Question: I'm new in processing signals and need your help.
I have acquired a 10 seconds raw PPG (Photoplethysmogram) signal from my TI AFE4490. My hardware is calibrated and I'm using 250 samples per second to record those signal. I acquired 2500 points at the end.
You can see the image, the points and the code below.

'''
RED, IR, nSamples, sRate = getAFESignal()
period = 1/sRate
plt.figure(1)
plt.subplot(2,1,1)
x = np.linspace(0.0, nSamples*period, nSamples)
y = IR
plt.xlabel("Time (s)")
plt.ylabel("Voltage (V)")
plt.plot(x,y)
plt.subplot(2,1,2)
yf = fft(y)
xf = np.linspace(0.0, 1.0/(2.0*period), nSamples//2)
plt.xlabel("Frequency (Hz)")
plt.ylabel("Gain")
plt.plot(xf, 2.0/nSamples * np.abs(yf[0:nSamples//2]))
plt.grid()
plt.show()
'''
The function 'getAFEsignal()' is just a function to read a .txt file and put all into two numpy arrays.
Here you can find the .txt file: <URL>
As you can see, I didn't apply the FFT correctly, and I need this to discover which frequencies I need to filter. Do you know what I'm doing wrong, and if is possible to apply FFT on this signal?
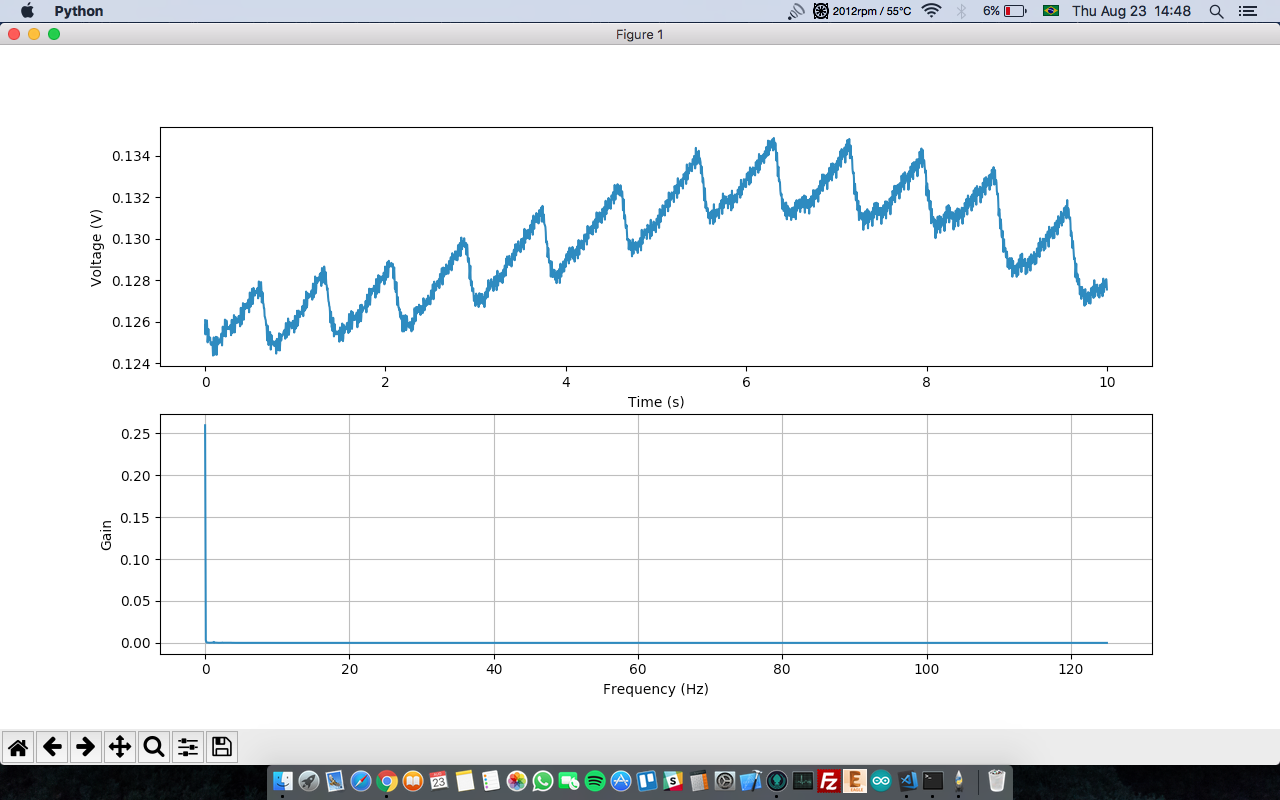
Answer: The good news is that your computation of the FFT is fine. The data you show in the time domain has a fairly strong low frequency component. Correspondingly, your frequency-domain graph you get shows a significant spike near 0Hz.
The main problem lies in how you plot the results. To better see what you might expect to see in the frequency-domain based on an intuitive perception of the time-domain waveform you would need to readjust the scale of each axis. In particular, on the time scale shown you might expect to notice patterns with a duration of around 0.25 seconds
up to maybe a few seconds. That would correspond to a frequency range of roughly 0-5Hz. It would then make sense to focus on that range instead of showing the entire 0-125Hz spectrum. This can be achieved by setting the x-axis limits as such:
'''
plt.xlim(0,5) # set x-axis limits from 0 to 5Hz
'''
Similarly for the y-axis, you need to consider that frequency components with small amplitudes (to the point of becoming harder to notice on a linear scale) can still have a very perceptible contribution on the time-domain signal. As such it is often desirable to show the frequency-domain amplitudes on a logarithmic decibel scale. This can be done as follows:
'''
plt.plot(xf, 20*np.log10(2.0/nSamples * np.abs(yf[0:nSamples//2])))
'''
Finally, if you want to better see the contribution of some specific frequency components without the interference from <URL> from other frequency component, you may want to consider pre-filtering your time-domain signal before computing the FFT. For example, if you want to eliminate the effect of the constant signal bias, the slow ~0.1Hz variation and the noises with frequency greater than 10Hz you might use something like the following:
'''
import scipy.signal
b,a = signal.butter(4, [0.25/sRate, 10/sRate], btype='bandpass')
y = signal.filtfilt(b,a,signal.detrend(IR, type='constant'))
'''